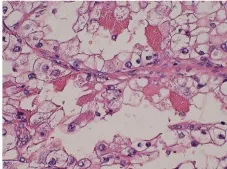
Pathological examination of this renal mass indicates the presence of clear cell renal cell carcinoma. Conspicuous and eosinophilic nucleoli (original magnification x400).
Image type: pathology (h&e)